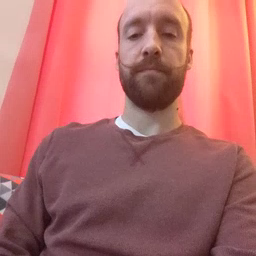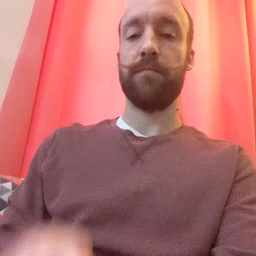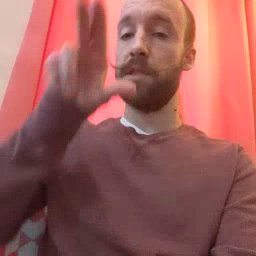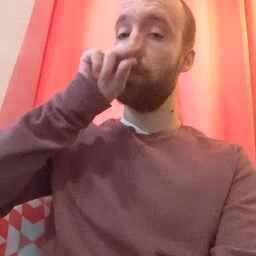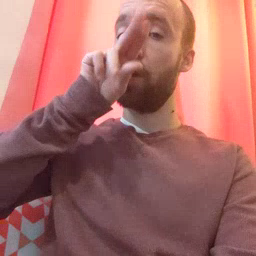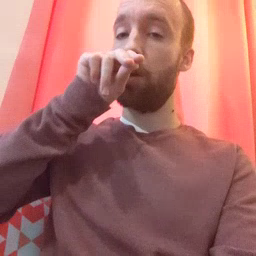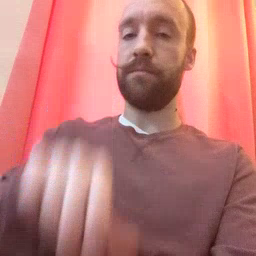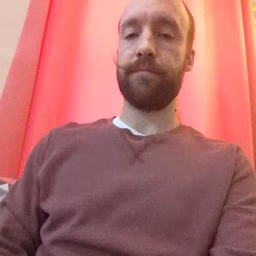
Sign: duck